Question: I am trying to place those controls on the same level. I want to have the save button bottom aligned with the element.

'''
<div class="row">
<div class="col-sm-8">
<div class="form-group">
@Html.LabelFor(f => f.DatabaseName, "Database Name")
@Html.DropDownListFor(f => f.DatabaseName, ViewBag.DatabaseList as IEnumerable<SelectListItem>, new { @class = "dbs form-control", style = "margin-bottom:20px" })
<span class="glyphicon glyphicon-save"></span> Save
</div>
</div>
<div class="col-sm-4">
<div class="form-group">
<span class="glyphicon glyphicon-save"></span> Save
</div>
</div>
</div>
'''
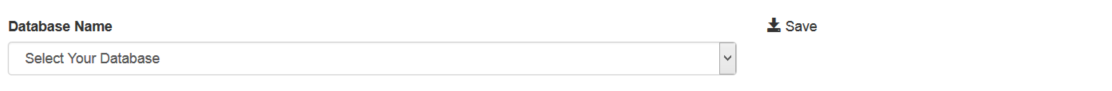
Answer: take a look at : <URL>
'''
<div class="col-md-6">
<div class="input-group">
<select class="form-control">
<option>1</option>
<option>2</option>
</select>
<span class="input-group-btn">
<button class="btn btn-default" type="button"><i class="glyphicon glyphicon-save"></i>Save</button>
</span>
</div>
</div>
'''